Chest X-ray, AP view. Patient: 26 years old, sex F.
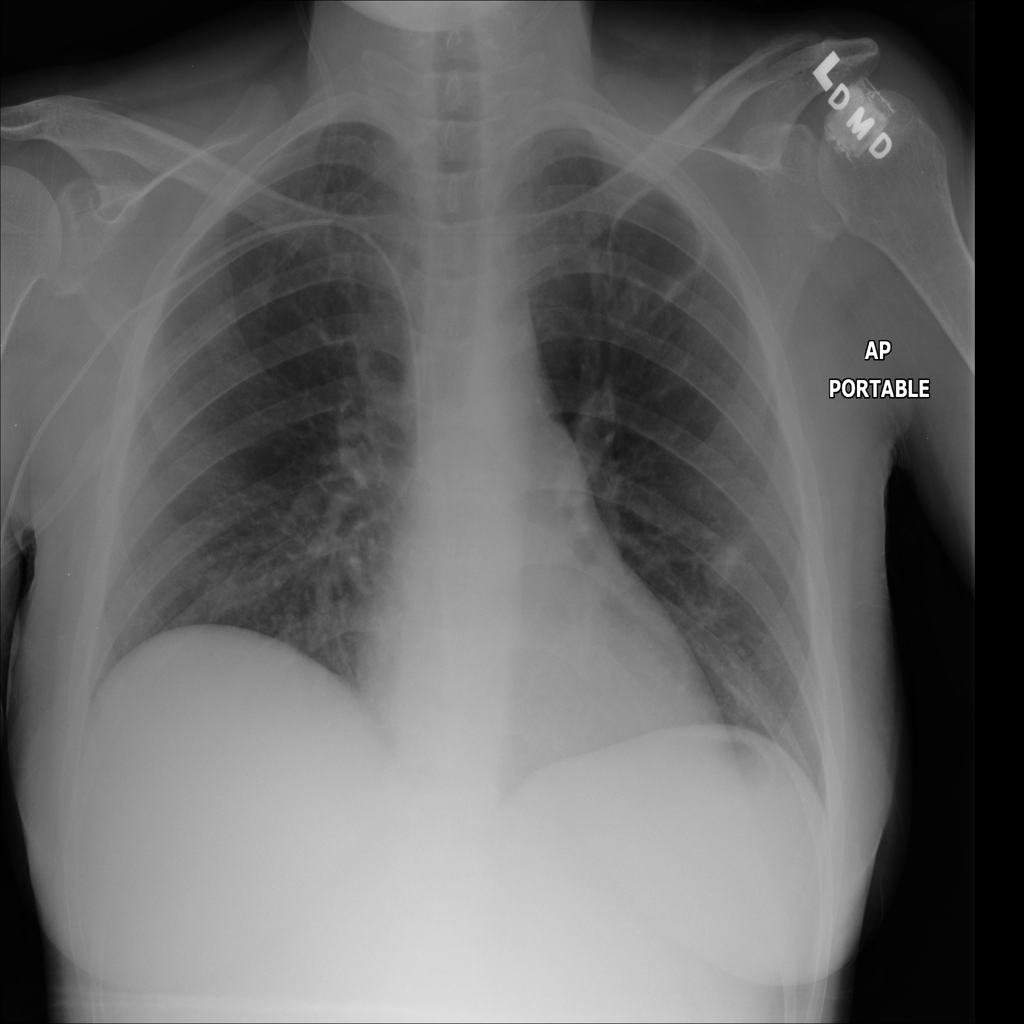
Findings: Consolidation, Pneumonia